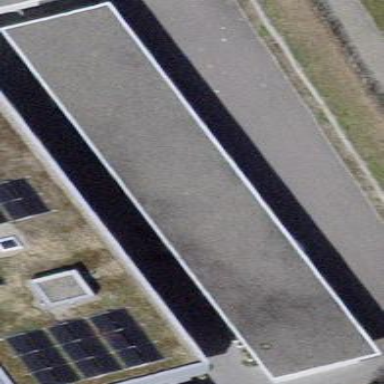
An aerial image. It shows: View of roof of building.